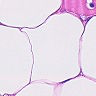
Metastatic tissue present: no